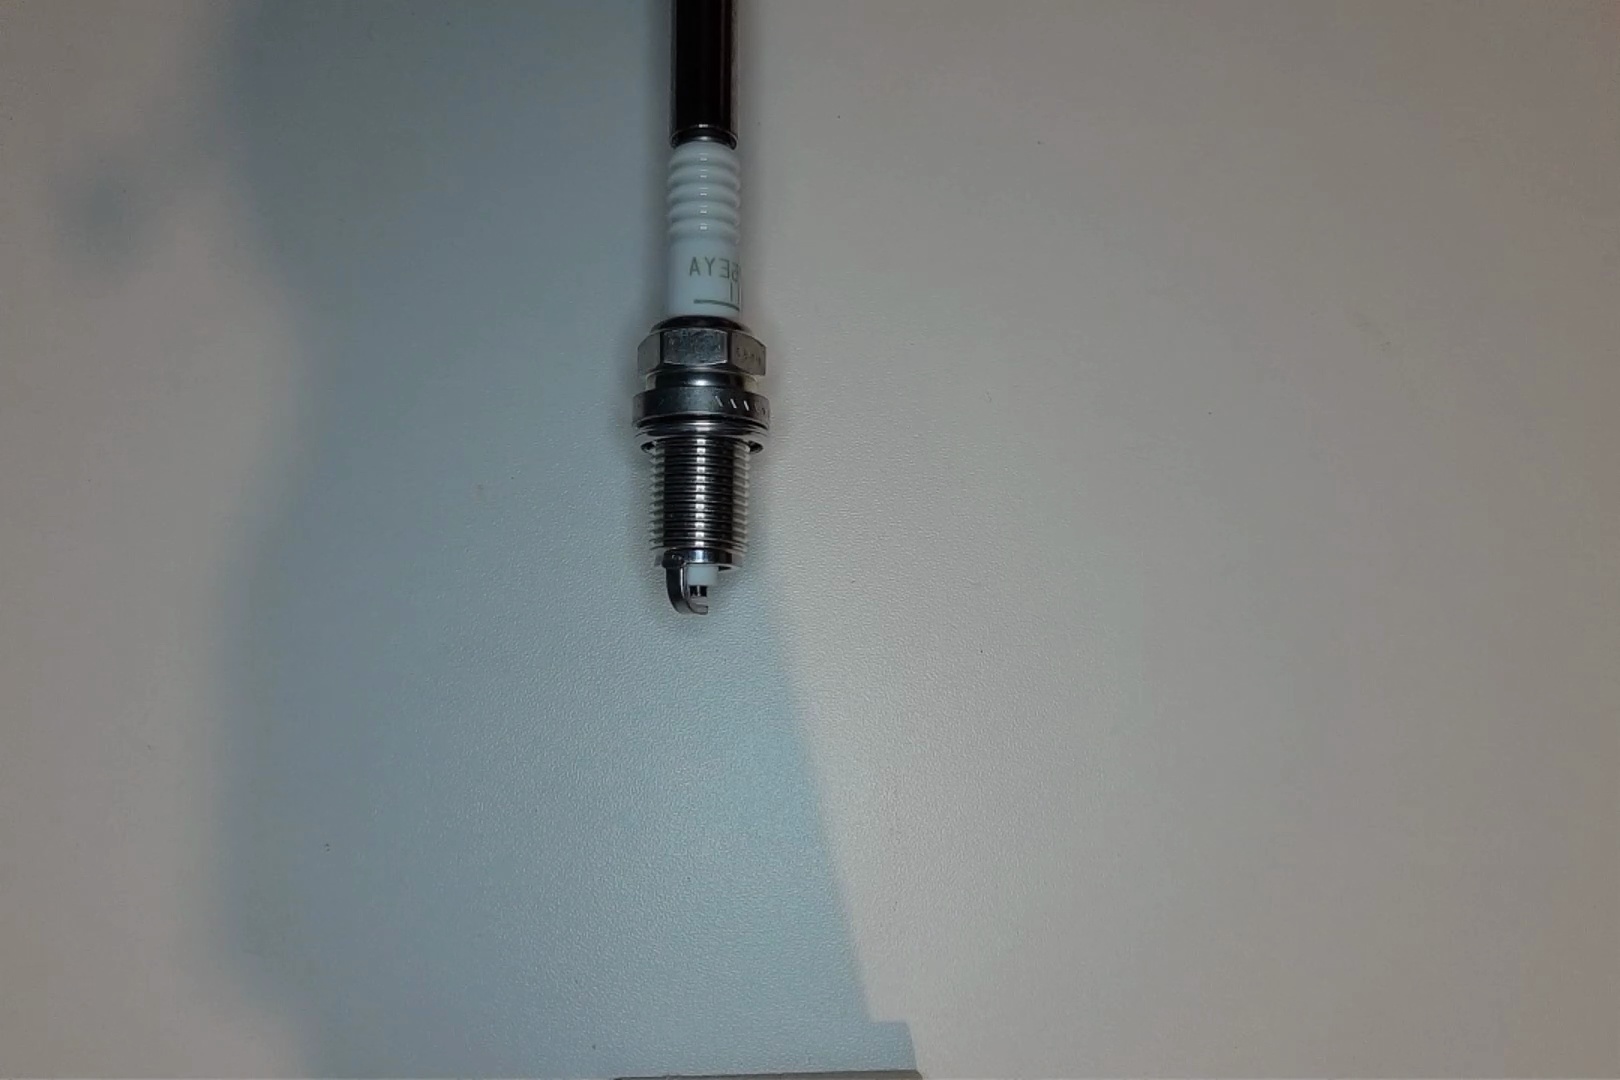
Label: no anomaly